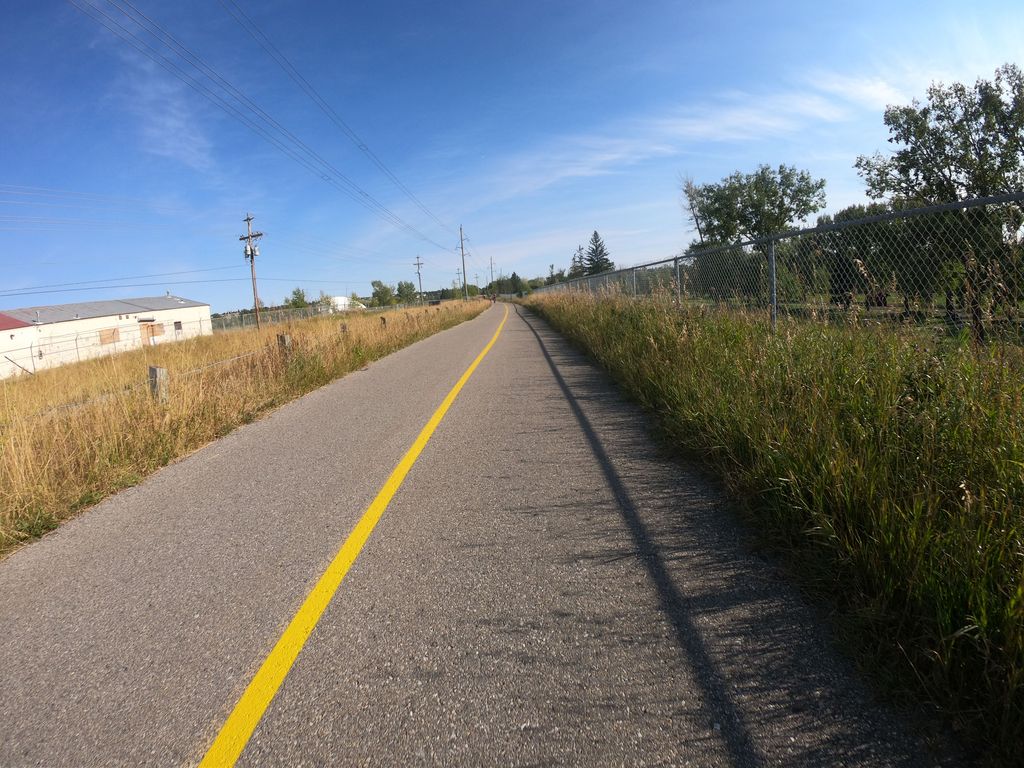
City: calgary